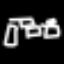
Label: square